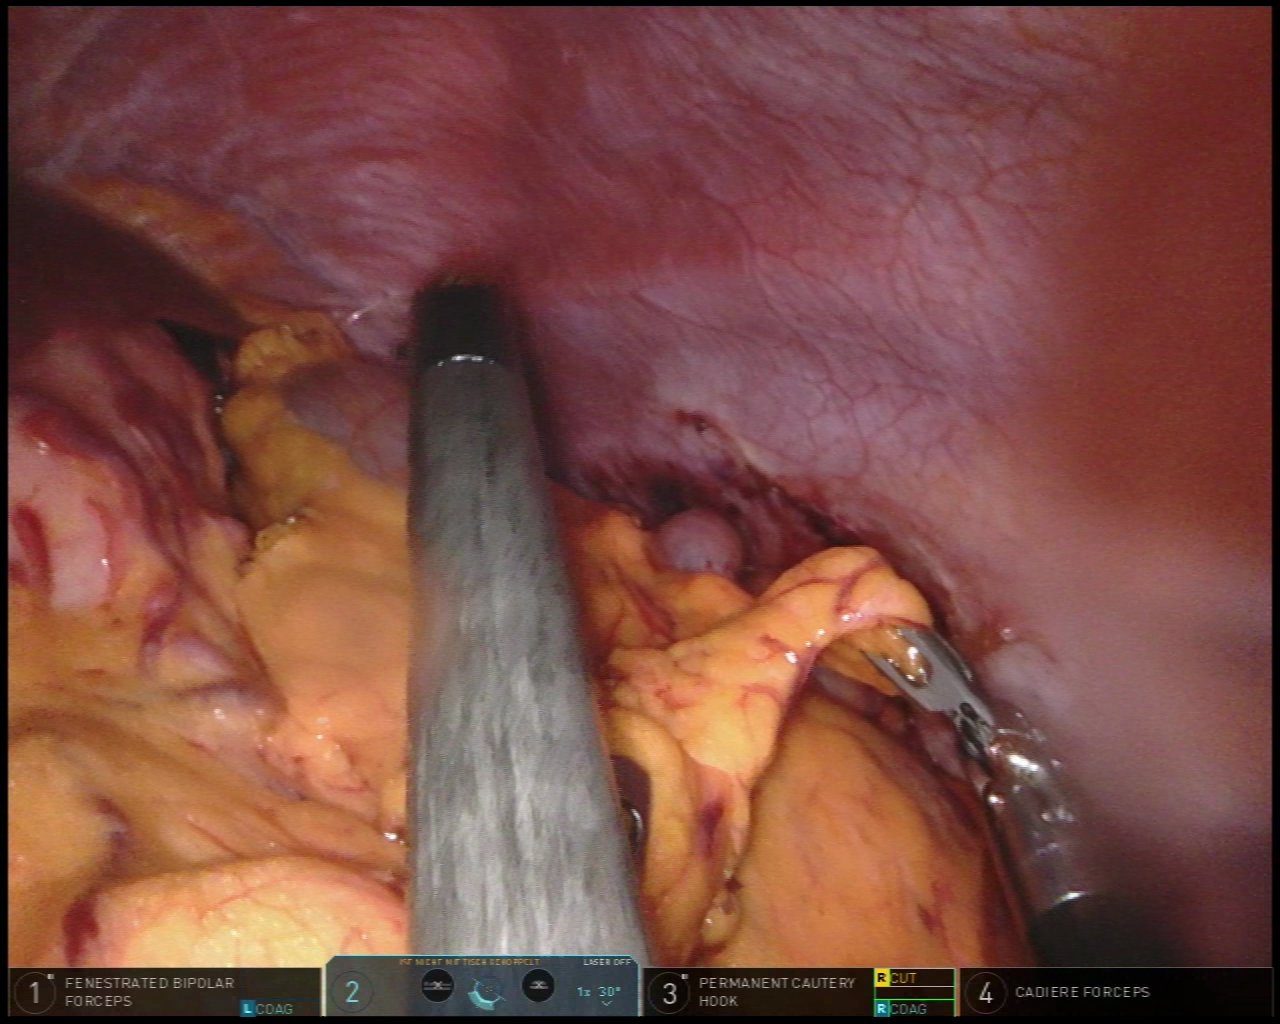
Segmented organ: abdominal_wall
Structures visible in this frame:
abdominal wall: yes
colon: yes
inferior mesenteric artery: no
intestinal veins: no
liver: yes
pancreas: no
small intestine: no
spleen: no
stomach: yes
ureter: no
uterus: no
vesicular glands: no